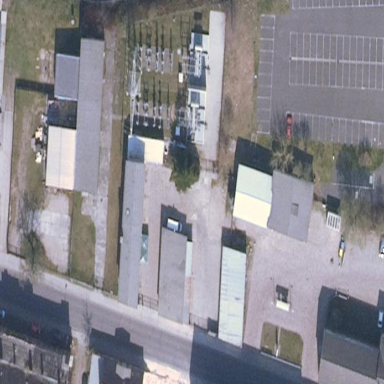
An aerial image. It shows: Outdoor distribution-level power substation enclosed by fence.